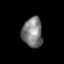
Tissue: prostate
Cell type: T cells
Senescence score: 0.3287
Nuclear area (px): 596
Mean DAPI intensity: 126.493